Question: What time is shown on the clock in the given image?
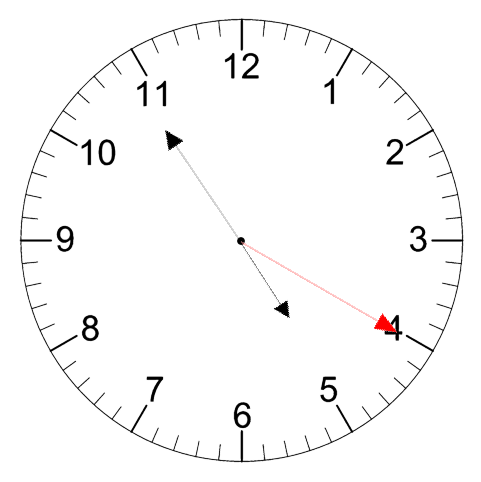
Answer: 04:54:20